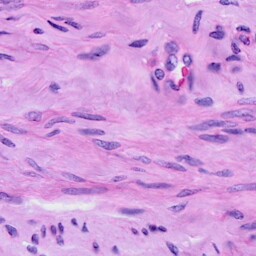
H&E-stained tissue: Cervix